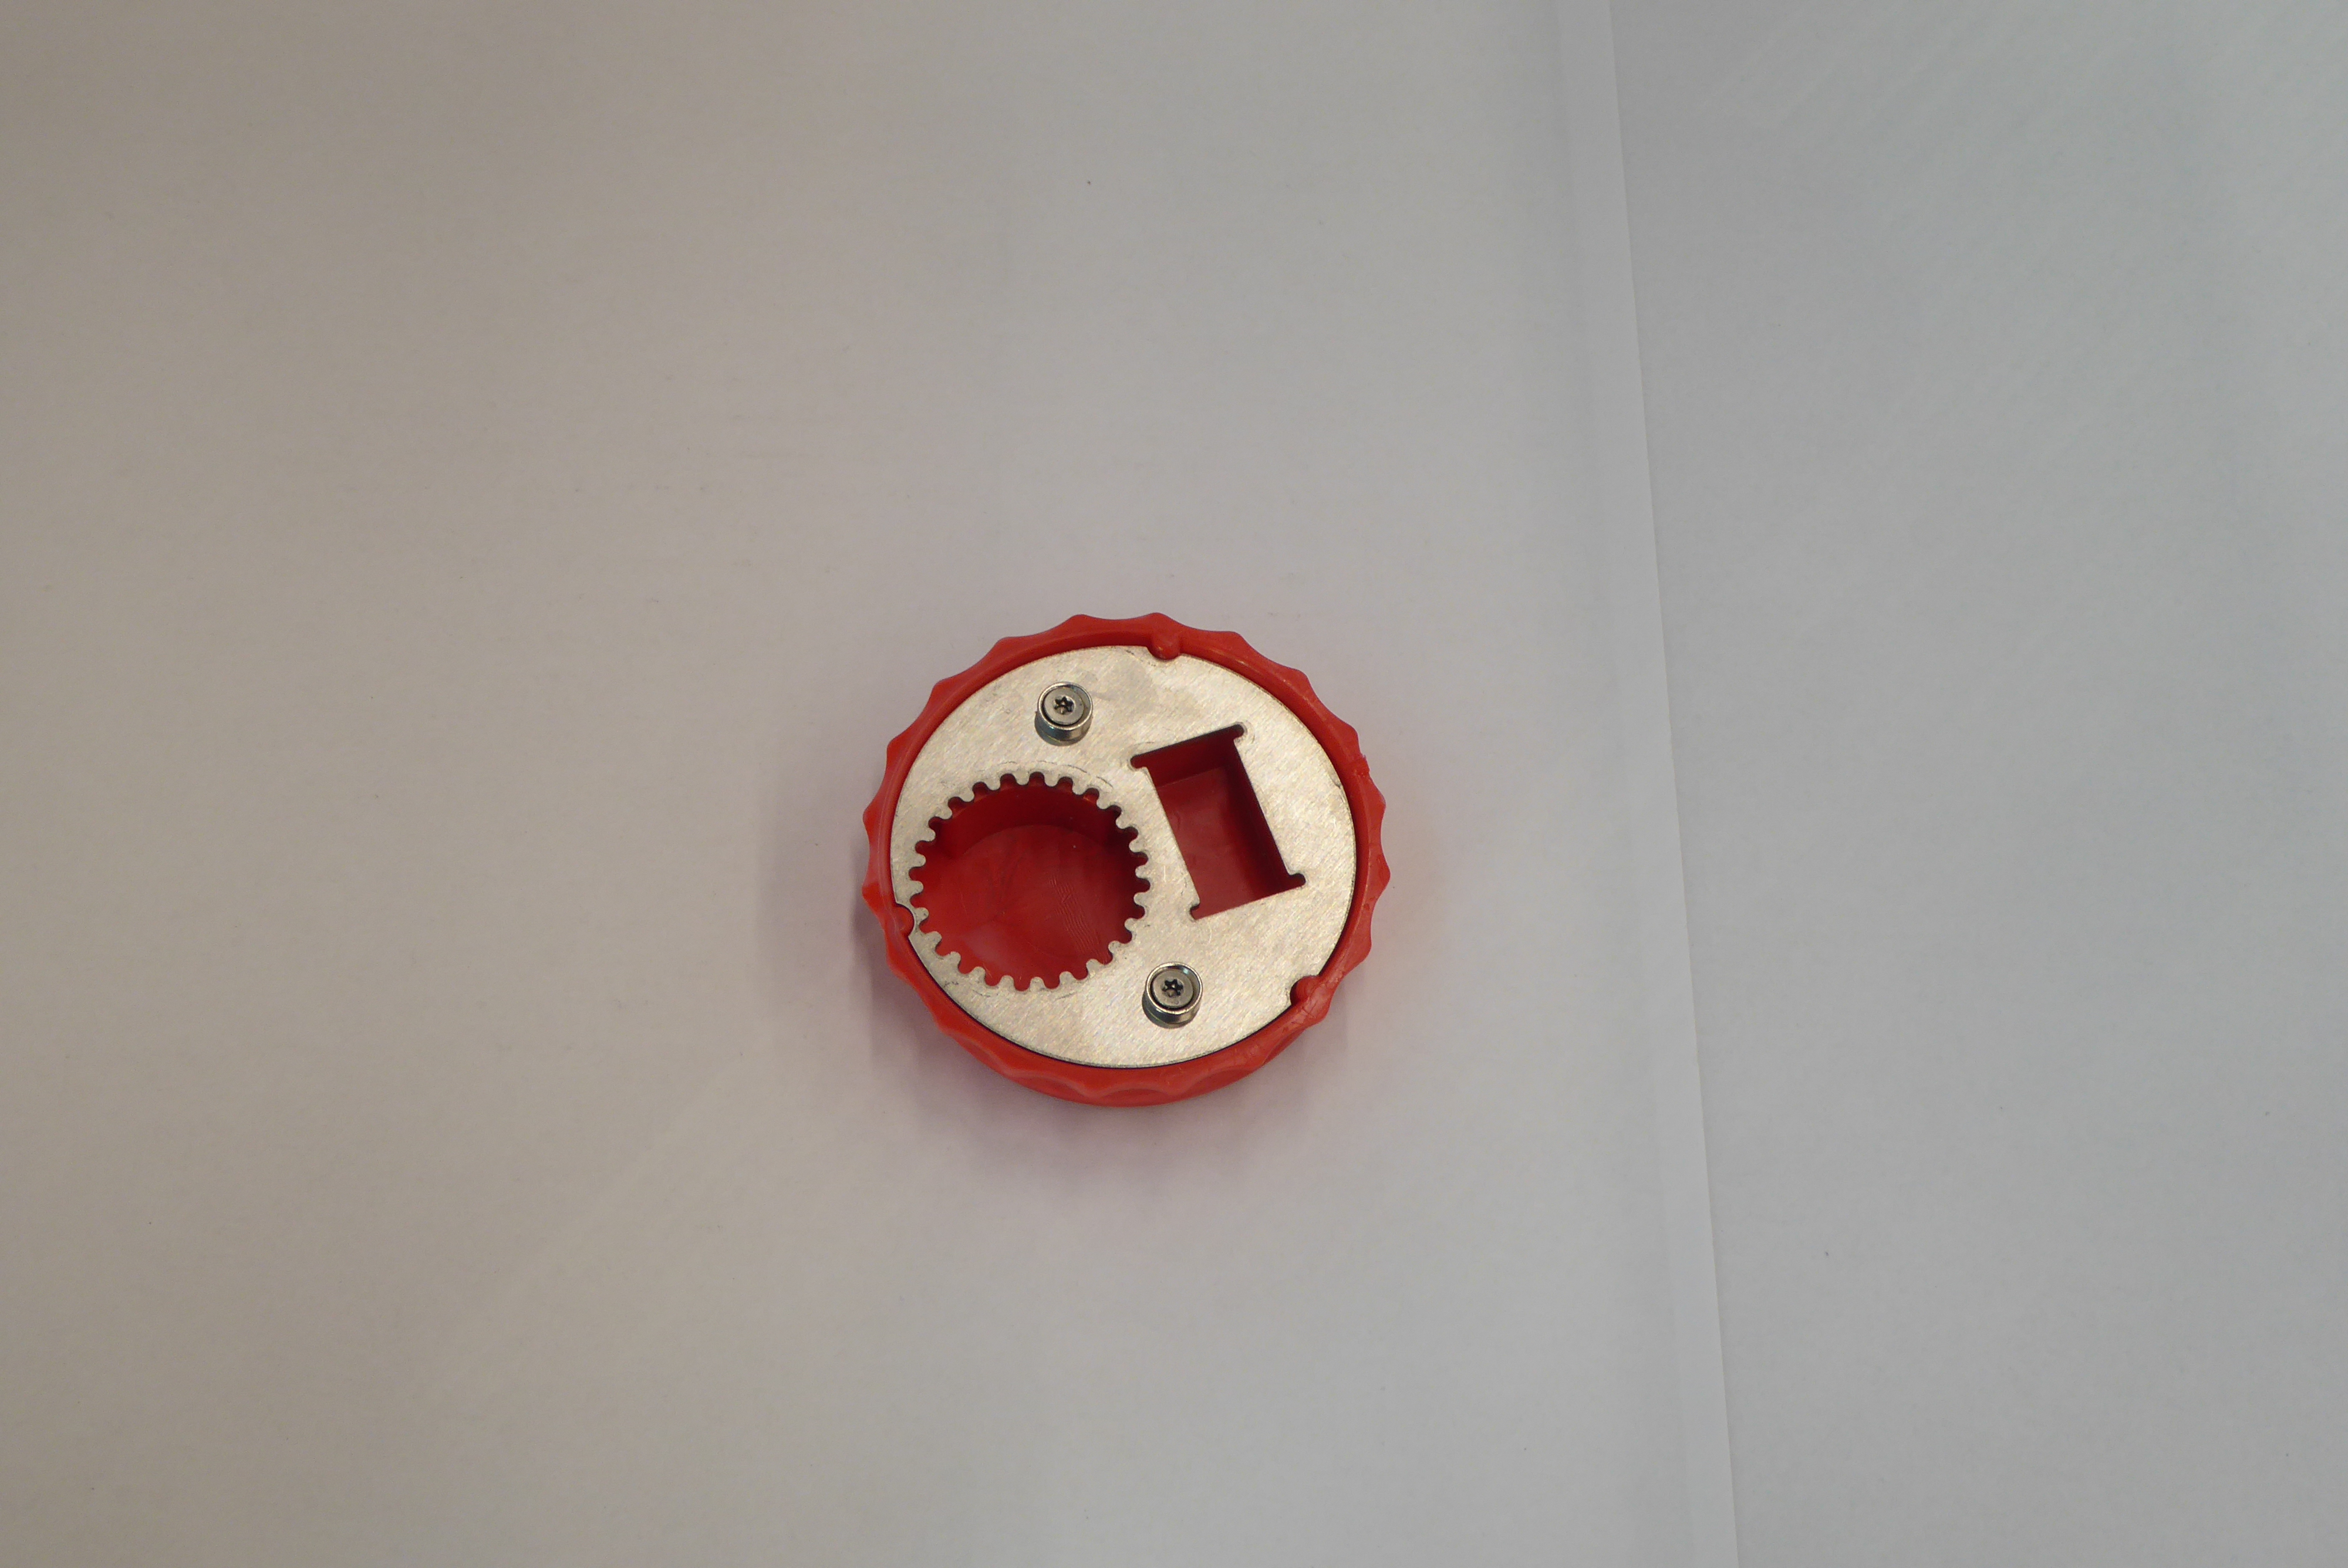
Label: Bottle Opener